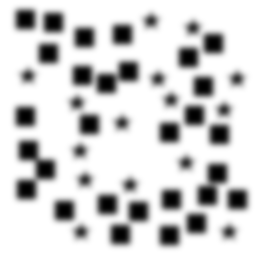
Squares: 29
Triangles: 0
Stars: 15
Total shapes: 44